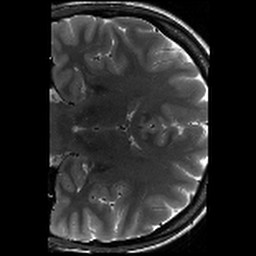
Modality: T2w
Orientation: coronal
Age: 24
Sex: female
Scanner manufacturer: siemens
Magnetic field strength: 3 T
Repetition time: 8.02 s
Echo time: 0.08 s